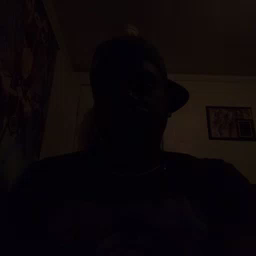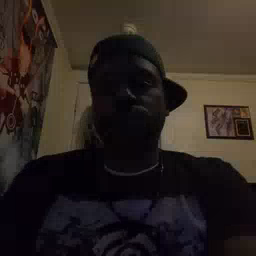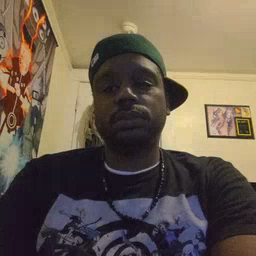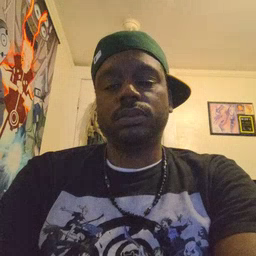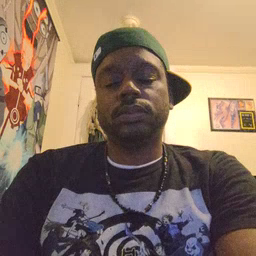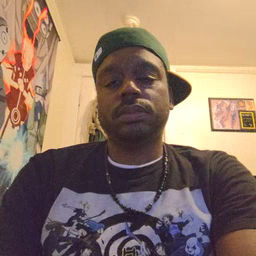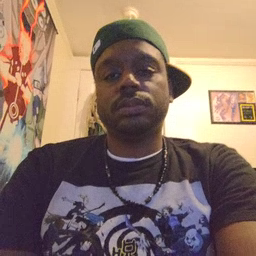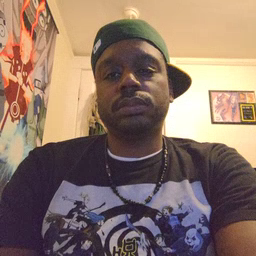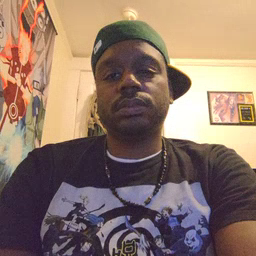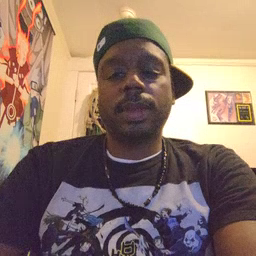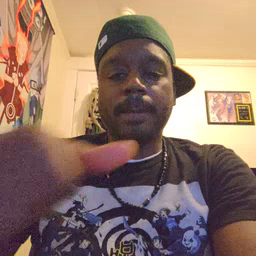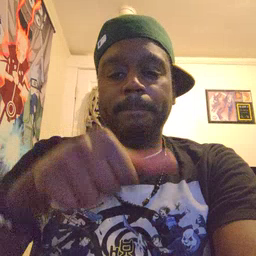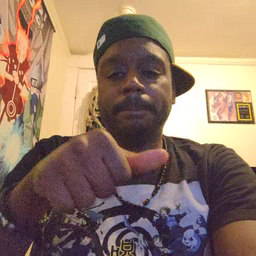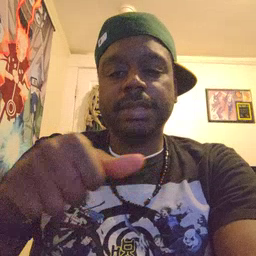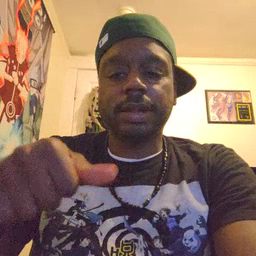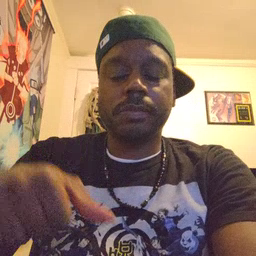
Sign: puzzle